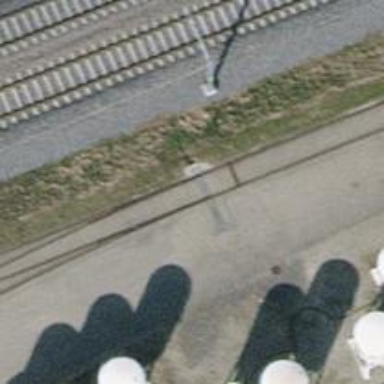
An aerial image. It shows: Single railway spur track.